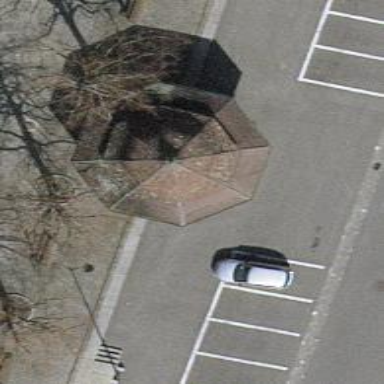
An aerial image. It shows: Gazebo shelter is situated within building.